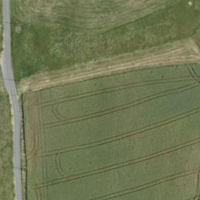
EUNIS habitat code: 52
Species observed at this site:
Primula veris
Tussilago farfara